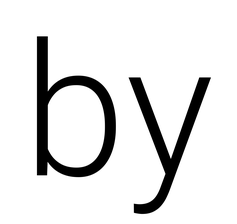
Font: Roboto_Light